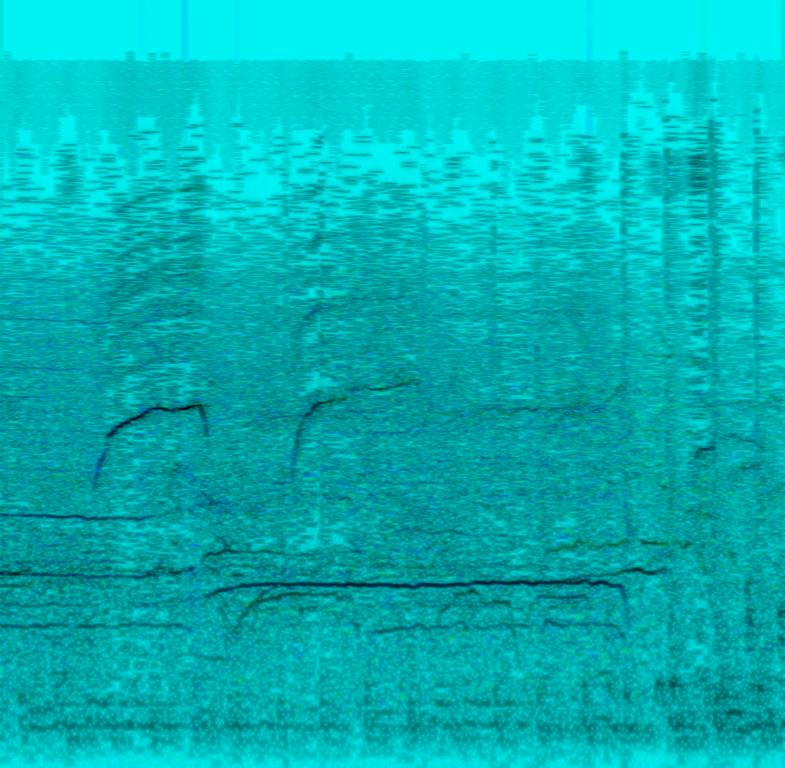
Low fidelity recording of a live concert. The crowd noise is very loud and the audience is screaming. The audio is distorting. Amidst the crowd noise, beat boxing can be heard performing a house music style beat.